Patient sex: F
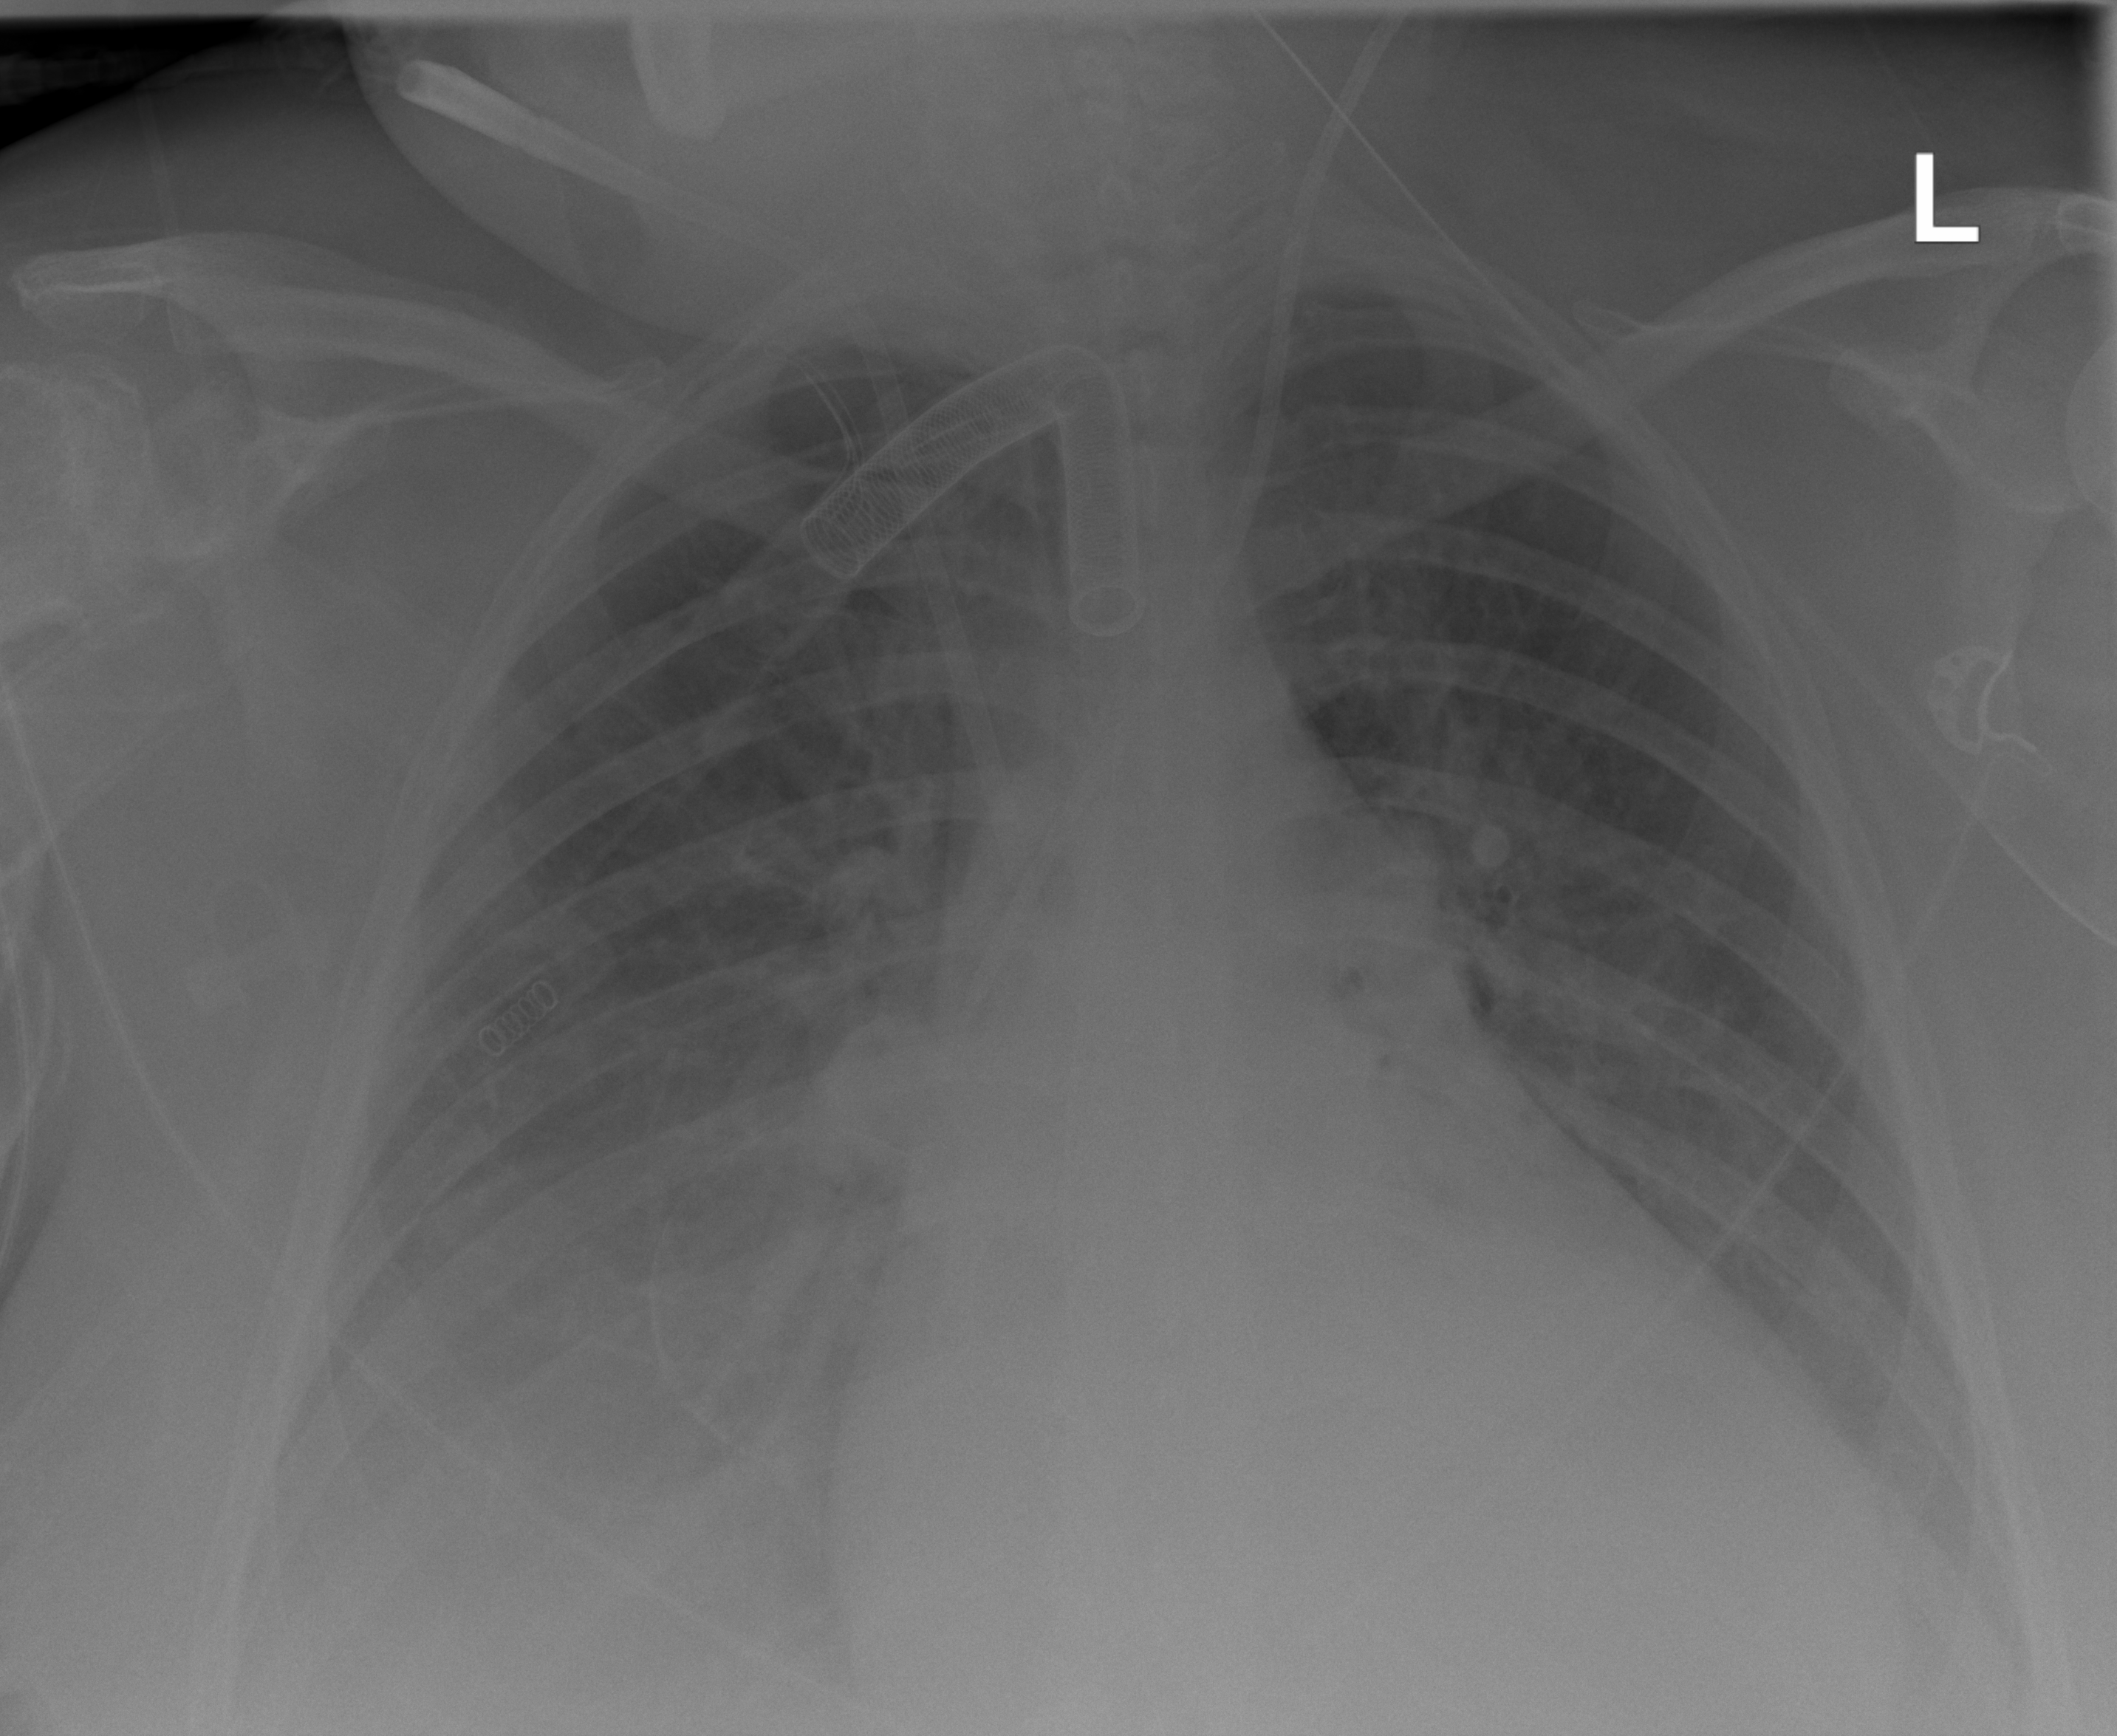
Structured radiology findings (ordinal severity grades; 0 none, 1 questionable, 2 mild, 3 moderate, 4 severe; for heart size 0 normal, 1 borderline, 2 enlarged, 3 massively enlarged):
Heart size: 2
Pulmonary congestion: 2
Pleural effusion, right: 3
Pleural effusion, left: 0
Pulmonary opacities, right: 3
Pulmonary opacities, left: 2
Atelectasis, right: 3
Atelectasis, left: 2